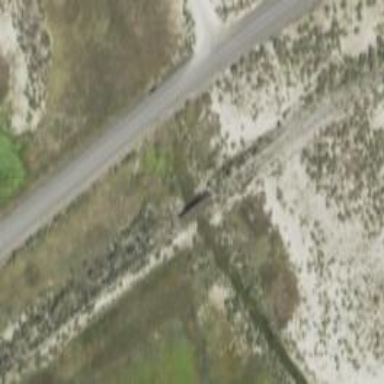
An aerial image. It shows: Abandoned railway bridge.